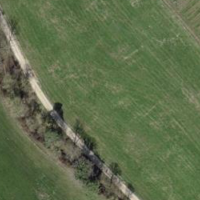
EUNIS habitat code: 52
Species observed at this site:
Pseudochorthippus parallelus
Chorthippus biguttulus
Roeseliana roeselii